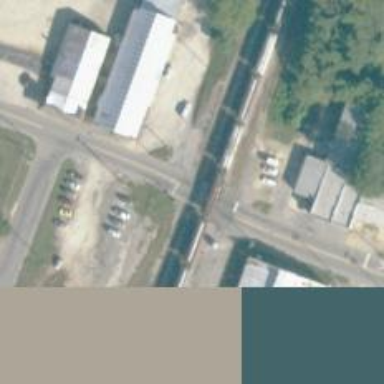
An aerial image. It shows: Railway level crossing.